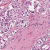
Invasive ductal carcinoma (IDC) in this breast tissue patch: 1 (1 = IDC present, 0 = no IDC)